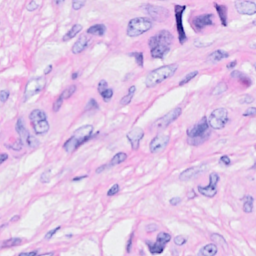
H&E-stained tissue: Breast